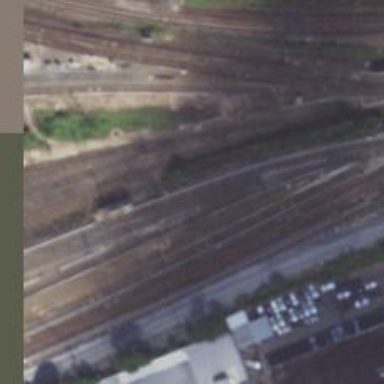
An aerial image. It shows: Electrified rail railway.